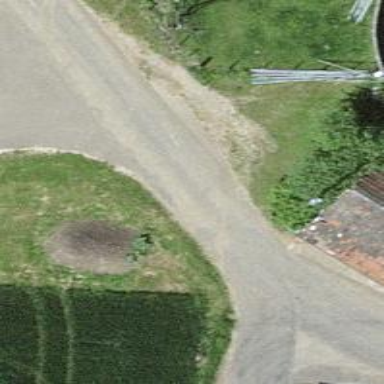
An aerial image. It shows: Residential road.